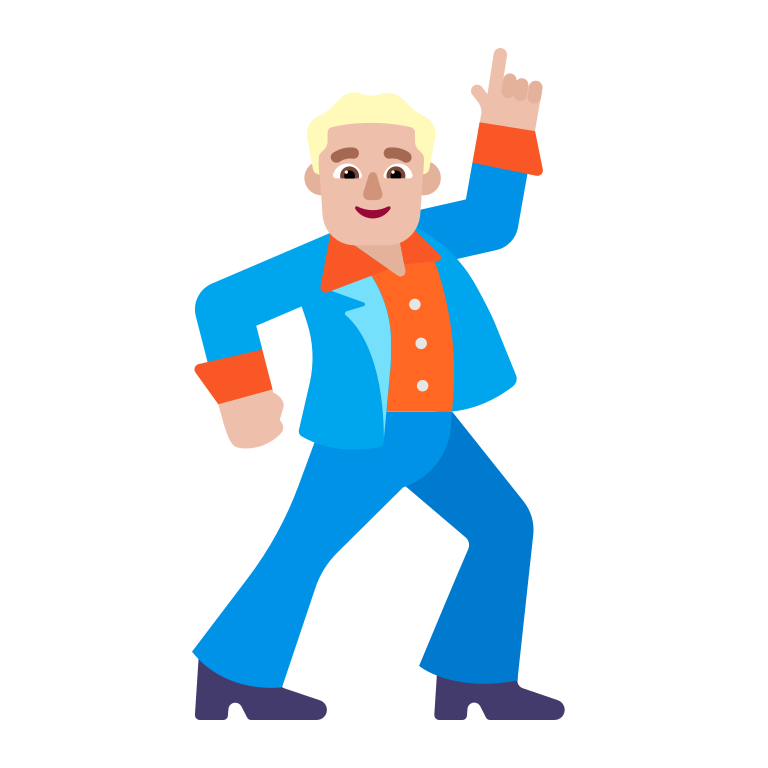
man dancing flat  light